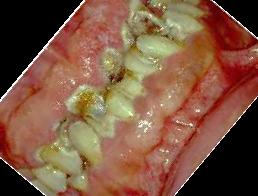
Condition: Gingivitis